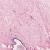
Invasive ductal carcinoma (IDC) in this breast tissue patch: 0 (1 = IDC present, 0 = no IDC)